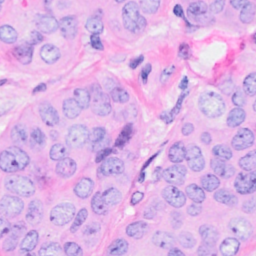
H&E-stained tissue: Breast